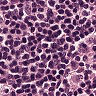
Metastatic tissue present: no